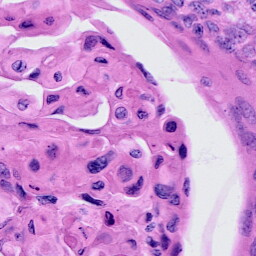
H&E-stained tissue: Cervix